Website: bh-photo
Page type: cross-sells
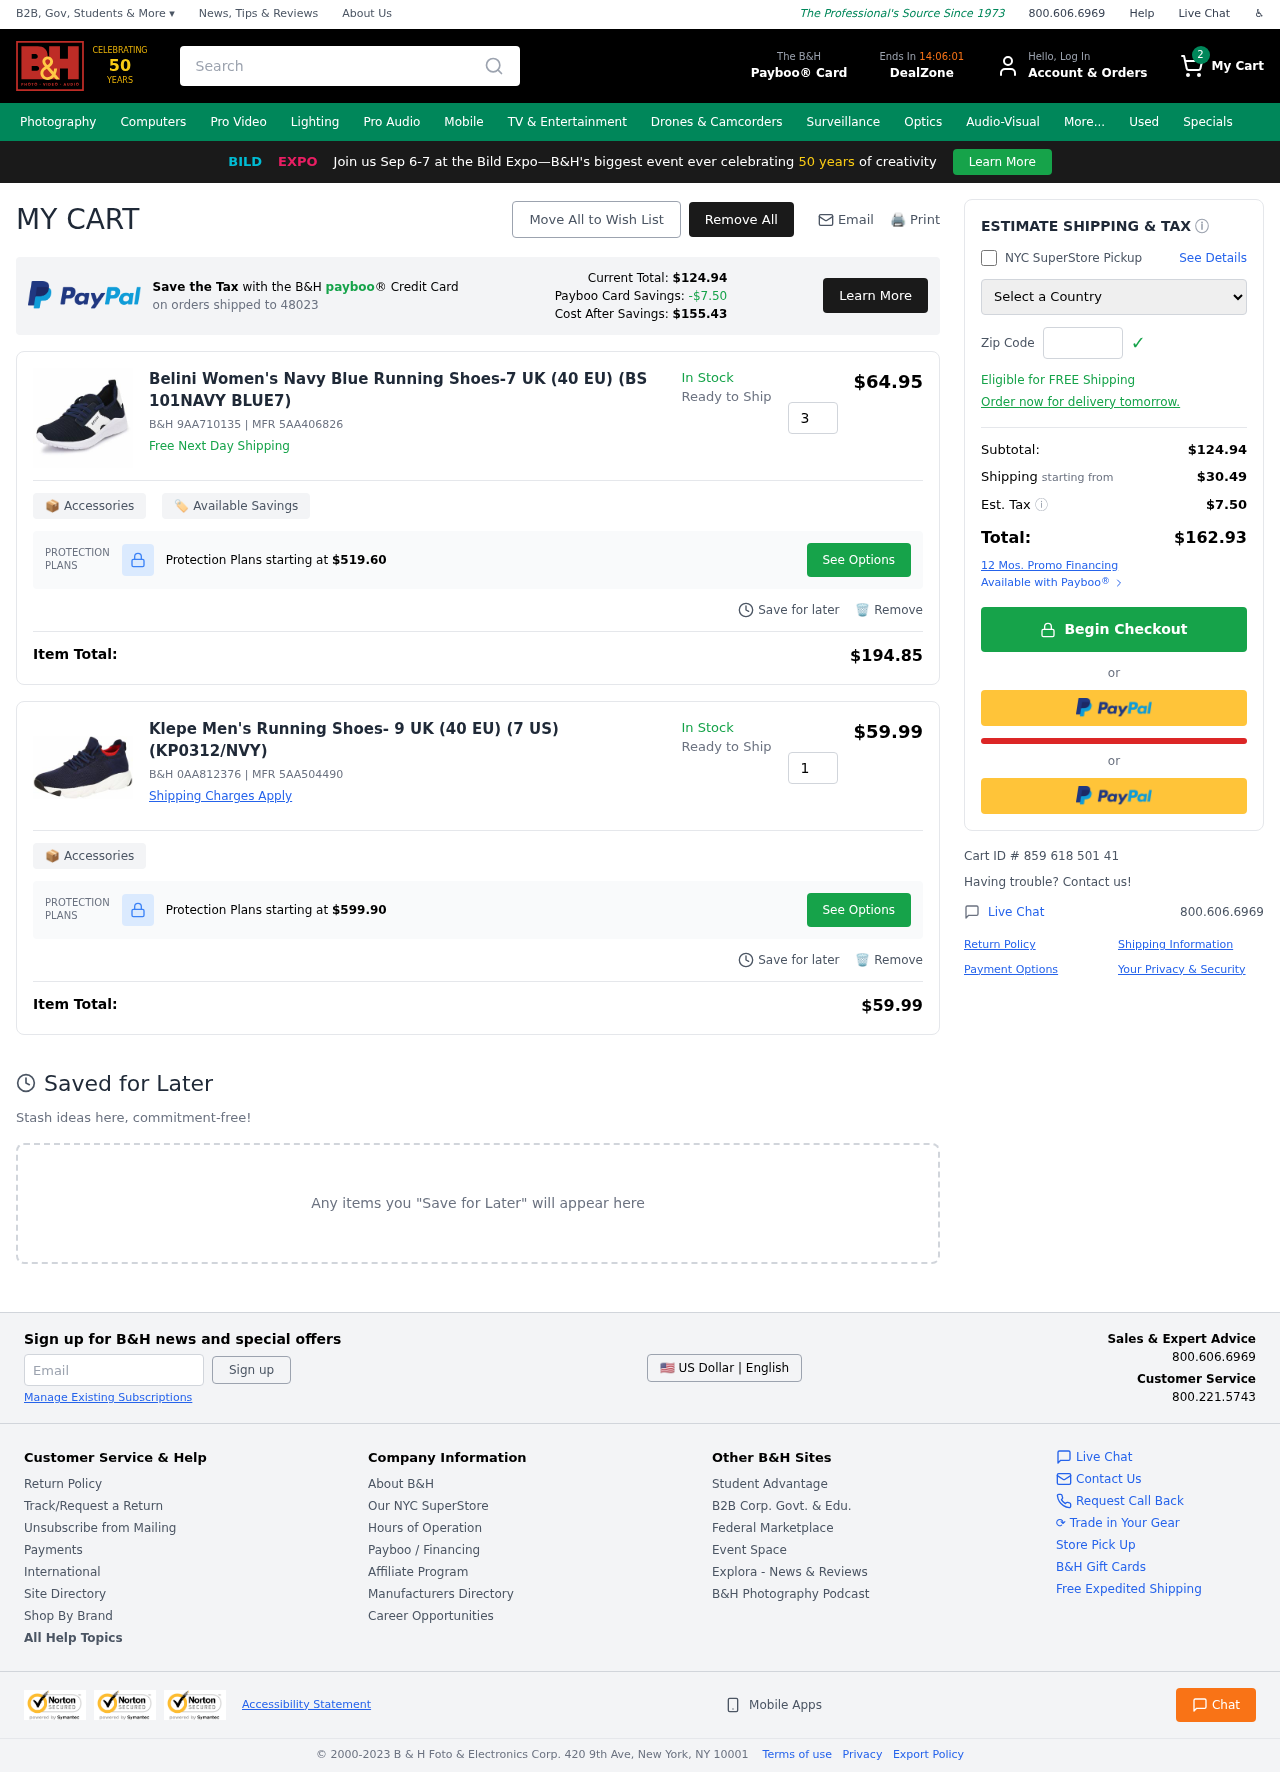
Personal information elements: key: PII_COUNTRY
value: United States
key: PII_POSTCODE
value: on orders shipped to 48023
Product elements: key: PRODUCT1_NAME
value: Belini Women's Navy Blue Running Shoes-7 UK (40 EU) (BS 101NAVY BLUE7)
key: PRODUCT1_PRICE
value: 64.95
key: PRODUCT1_QUANTITY
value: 3
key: PRODUCT2_NAME
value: Klepe Men's Running Shoes- 9 UK (40 EU) (7 US) (KP0312/NVY)
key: PRODUCT2_PRICE
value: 59.99
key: PRODUCT2_QUANTITY
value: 1
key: PRODUCT1_SKU
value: B&H 9AA710135
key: PRODUCT1_MFR
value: MFR 5AA406826
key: PRODUCT1_PROTECTION_PRICE
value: $519.60
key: PRODUCT1_ITEM_TOTAL
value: $194.85
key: PRODUCT2_SKU
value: B&H 0AA812376
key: PRODUCT2_MFR
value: MFR 5AA504490
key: PRODUCT2_PROTECTION_PRICE
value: $599.90
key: PRODUCT2_ITEM_TOTAL
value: $59.99
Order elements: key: ORDER_NUM_ITEMS
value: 2
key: PAYBOO_CURRENT_TOTAL
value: $124.94
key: ORDER_SUBTOTAL
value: $124.94
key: ORDER_SHIPPING_COST
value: $30.49
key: ORDER_TAX
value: $7.50
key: ORDER_TOTAL
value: $162.93
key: ORDER_ID
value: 859 618 501 41
Search elements: key: HEADER_SEARCH
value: Search
Other elements: key: PAYBOO_SAVINGS
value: -$7.50
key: PAYBOO_COST_AFTER_SAVINGS
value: $155.43